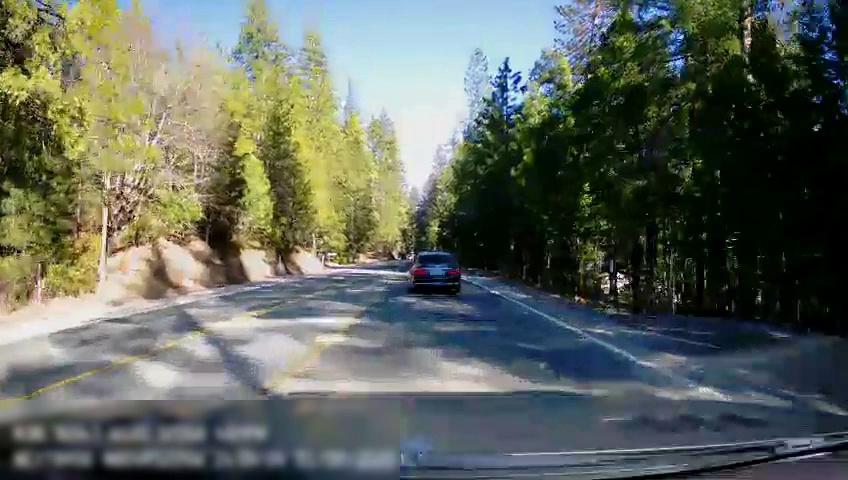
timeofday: Day
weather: Sunny
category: Drivable Space
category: Vehicles | Car
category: Lanes | Opposite Lane
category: Lanes | Opposite Lane
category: Lanes | Current Lane
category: Lanes | Current Lane